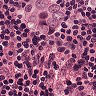
Metastatic tissue present: yes